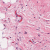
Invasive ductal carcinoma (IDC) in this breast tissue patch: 0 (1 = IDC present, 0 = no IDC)